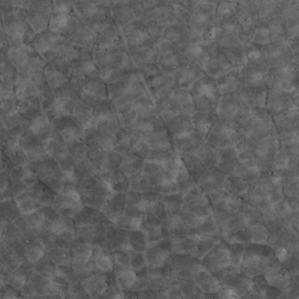
Label: non_frost